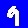
Digit: 9